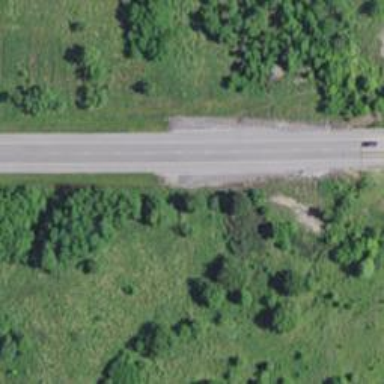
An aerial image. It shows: Primary highway.